Interaction volume radius: 10 \u00c5
Interaction volume height: 20 \u00c5
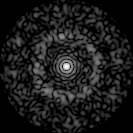
Disorder parameter: 0.8296